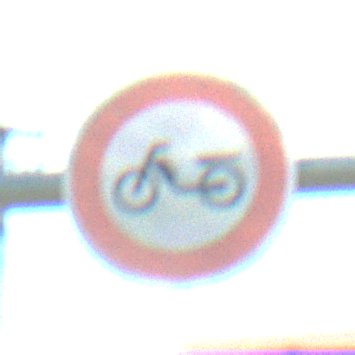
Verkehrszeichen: VerbotMofas
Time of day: MorningAfternoon
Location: Outdoor (Suburban)
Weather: Clear
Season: NotSpecified
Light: Natural